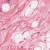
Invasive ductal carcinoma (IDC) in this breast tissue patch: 0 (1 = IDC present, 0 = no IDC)